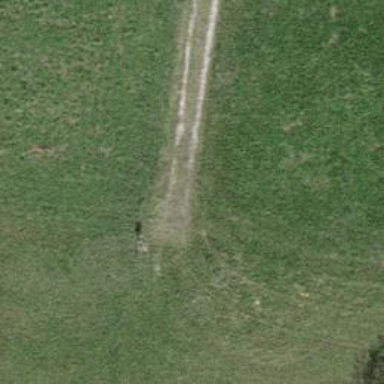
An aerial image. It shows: Ground track with tracktype of grade4.